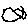
Label: fish